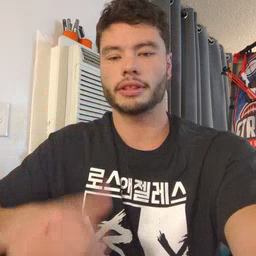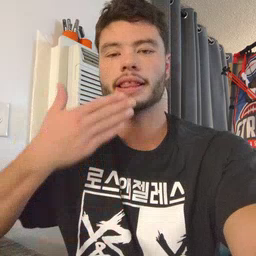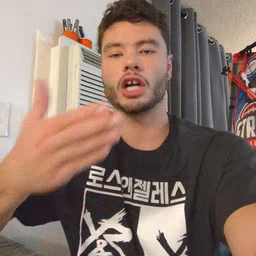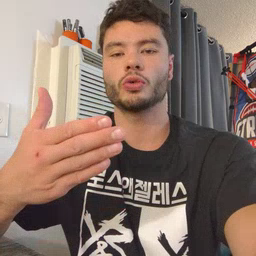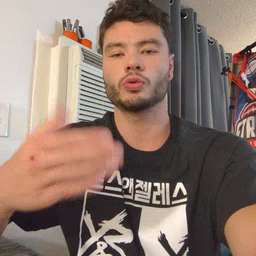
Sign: thankyou